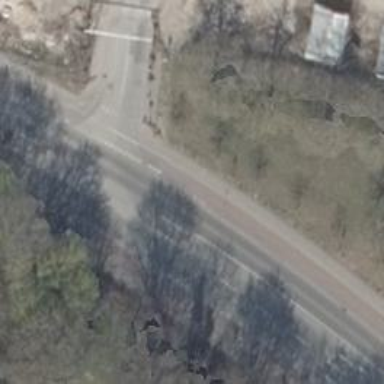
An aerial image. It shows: Uncontrolled crossing with central island on the road.